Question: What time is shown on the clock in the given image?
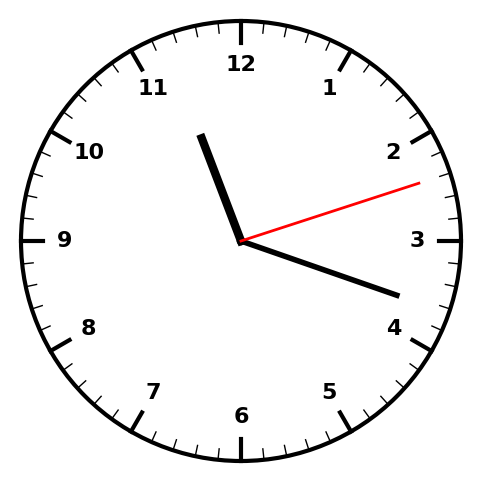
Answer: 11:18:12